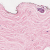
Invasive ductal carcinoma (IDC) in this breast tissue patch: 0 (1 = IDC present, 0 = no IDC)